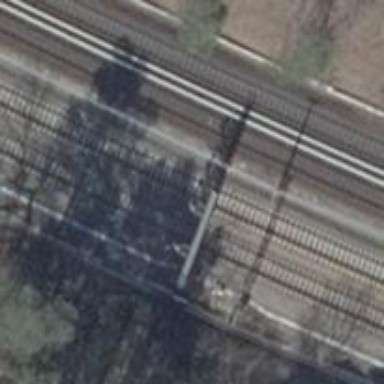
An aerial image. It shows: Railway signal.